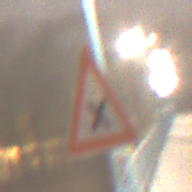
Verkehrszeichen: KreuzungOderEinmuendung
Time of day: Night
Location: Outdoor (Urban)
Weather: Overcast
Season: Winter
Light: Artificial